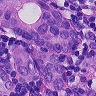
Metastatic tissue present: yes